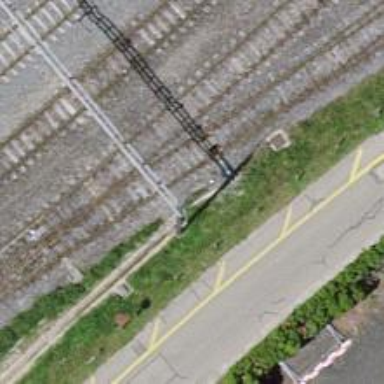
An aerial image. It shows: Railway switch.